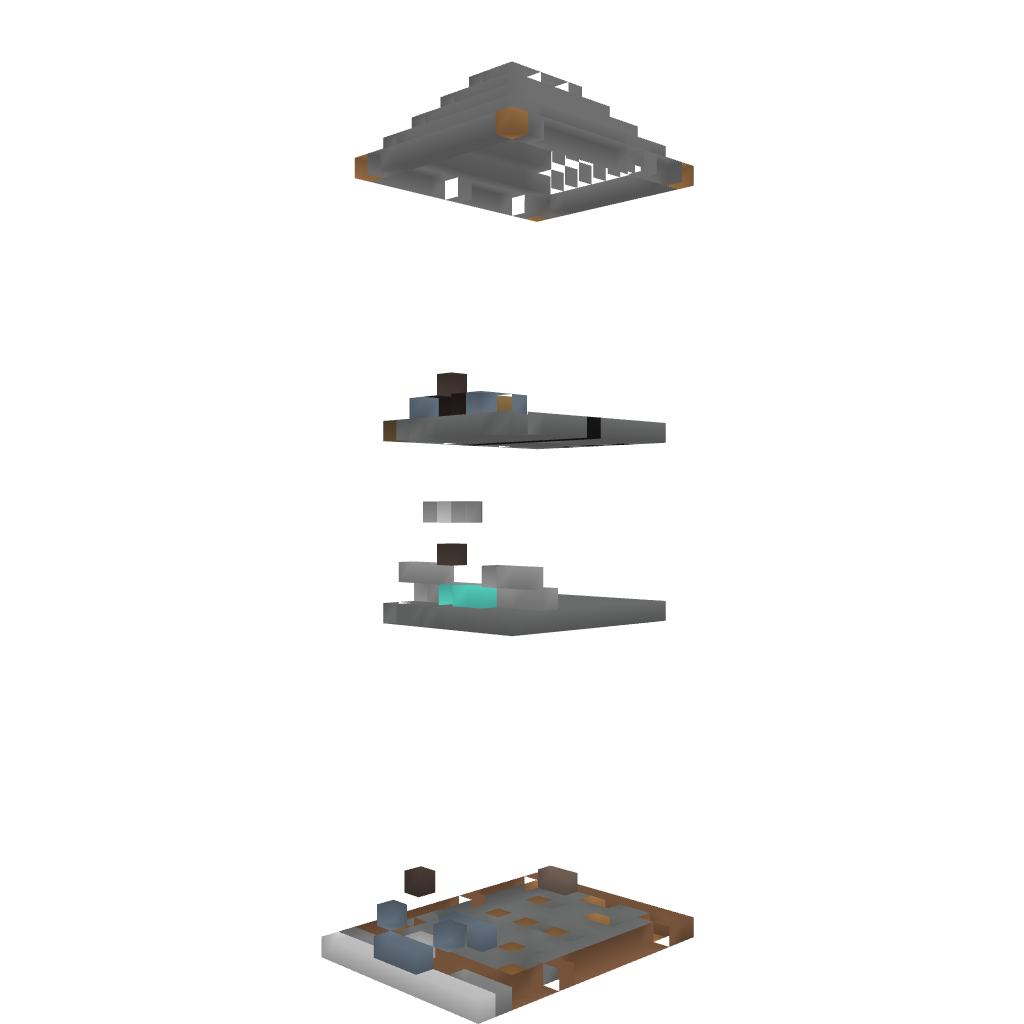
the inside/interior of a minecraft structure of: Decorated modern tower